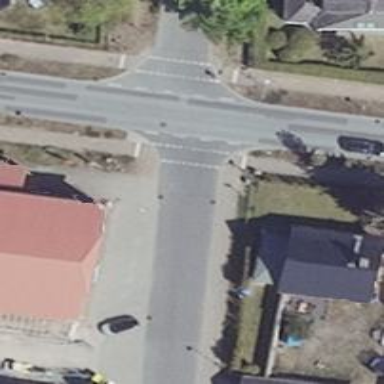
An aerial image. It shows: Residential road with asphalt surface. There is sidewalk on the left side.